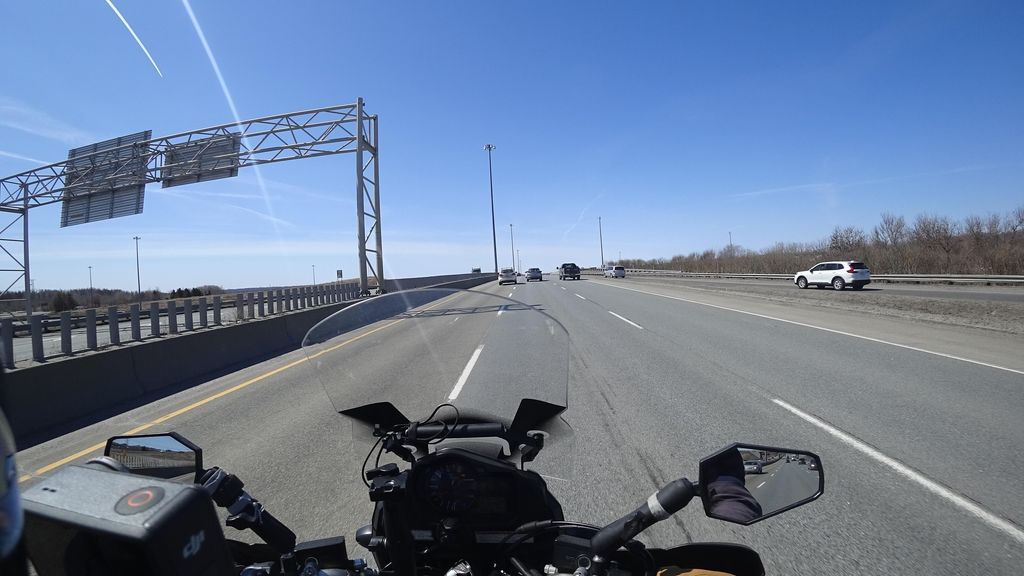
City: quebec_city